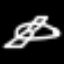
Label: airplane